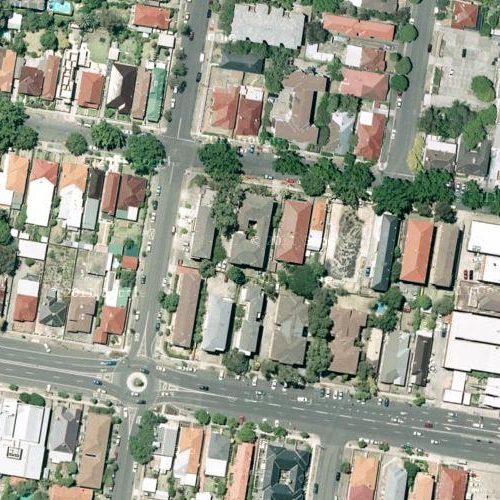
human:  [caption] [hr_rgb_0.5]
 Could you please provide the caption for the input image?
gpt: Lots of houses with different colors of roofs arranged neatly .

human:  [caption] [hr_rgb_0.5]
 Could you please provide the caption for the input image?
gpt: A town with many houses arranged neatly while the houses are separated by some roads .

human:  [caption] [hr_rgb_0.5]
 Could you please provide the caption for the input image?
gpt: A residential area with houses arranged neatly while many plants on the roadside .

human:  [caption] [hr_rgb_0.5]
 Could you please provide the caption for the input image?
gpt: A dense residential area with houses arranged neatly and some roads go through this area .

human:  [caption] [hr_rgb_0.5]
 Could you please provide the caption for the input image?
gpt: A dense residential area with houses arranged neatly and separated by the roads .